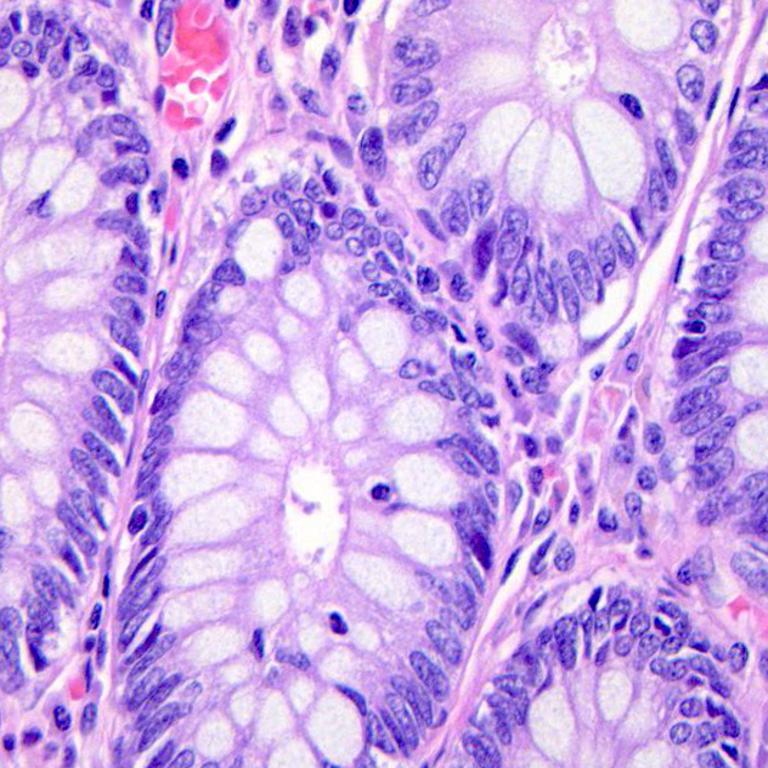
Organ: colon
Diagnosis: benign